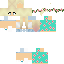
A female human skin with pale skin, wearing blonde long hair dressed in a blue tshirt and red pants, featuring a closed mouth.